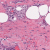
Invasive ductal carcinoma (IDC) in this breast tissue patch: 0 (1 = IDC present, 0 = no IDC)